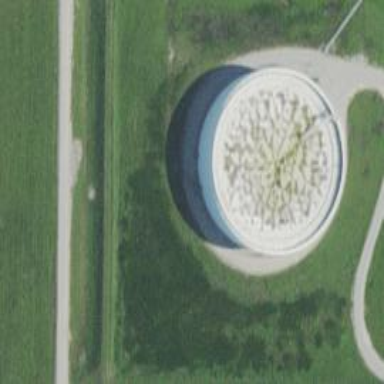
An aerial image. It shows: Storage tank building.